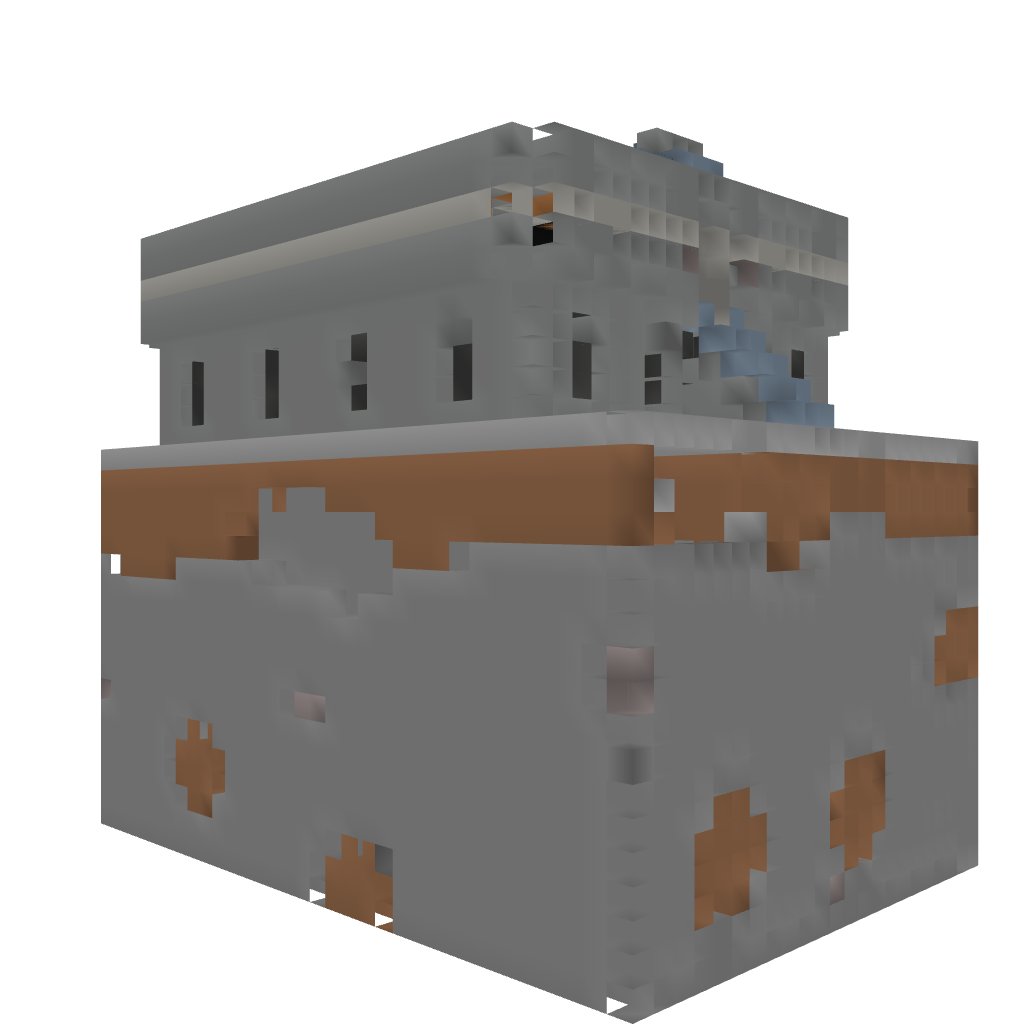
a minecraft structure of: Medium Prison